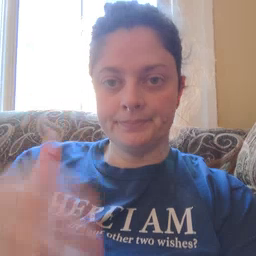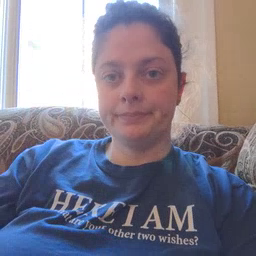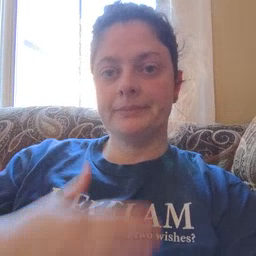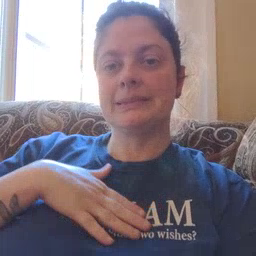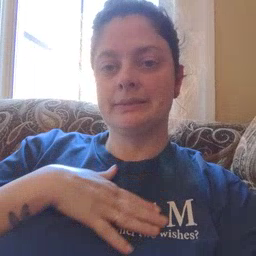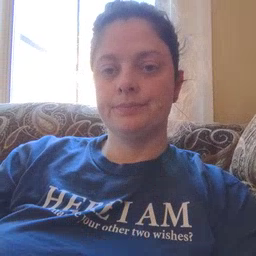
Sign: please